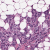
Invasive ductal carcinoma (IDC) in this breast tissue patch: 0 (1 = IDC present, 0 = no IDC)